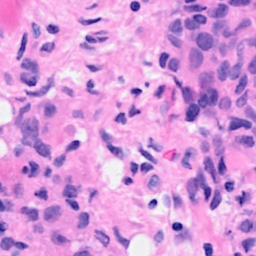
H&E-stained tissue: Breast